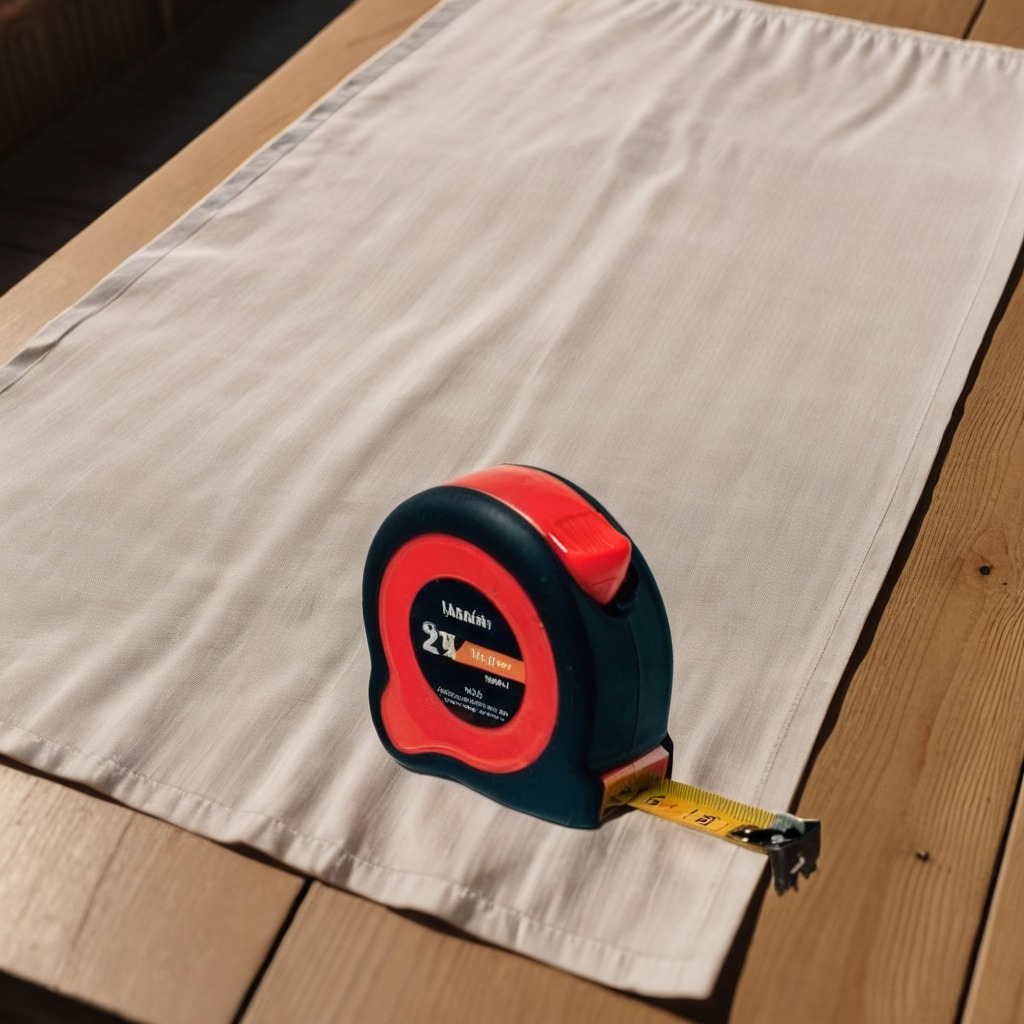
A measuring tape is lying on a wooden table in an outdoor workshop during daytime bright natural light soft shadows worn but beneath the cloth.